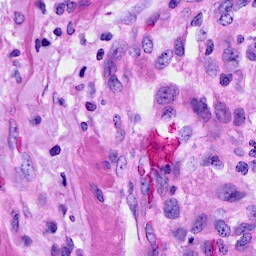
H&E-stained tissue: Ovarian